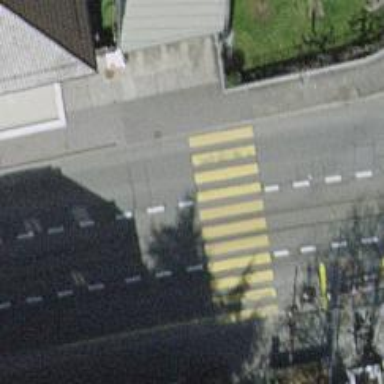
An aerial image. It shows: Tram railway with one electrified contact line.